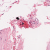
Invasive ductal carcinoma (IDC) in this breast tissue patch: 0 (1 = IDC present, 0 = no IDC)